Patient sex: F
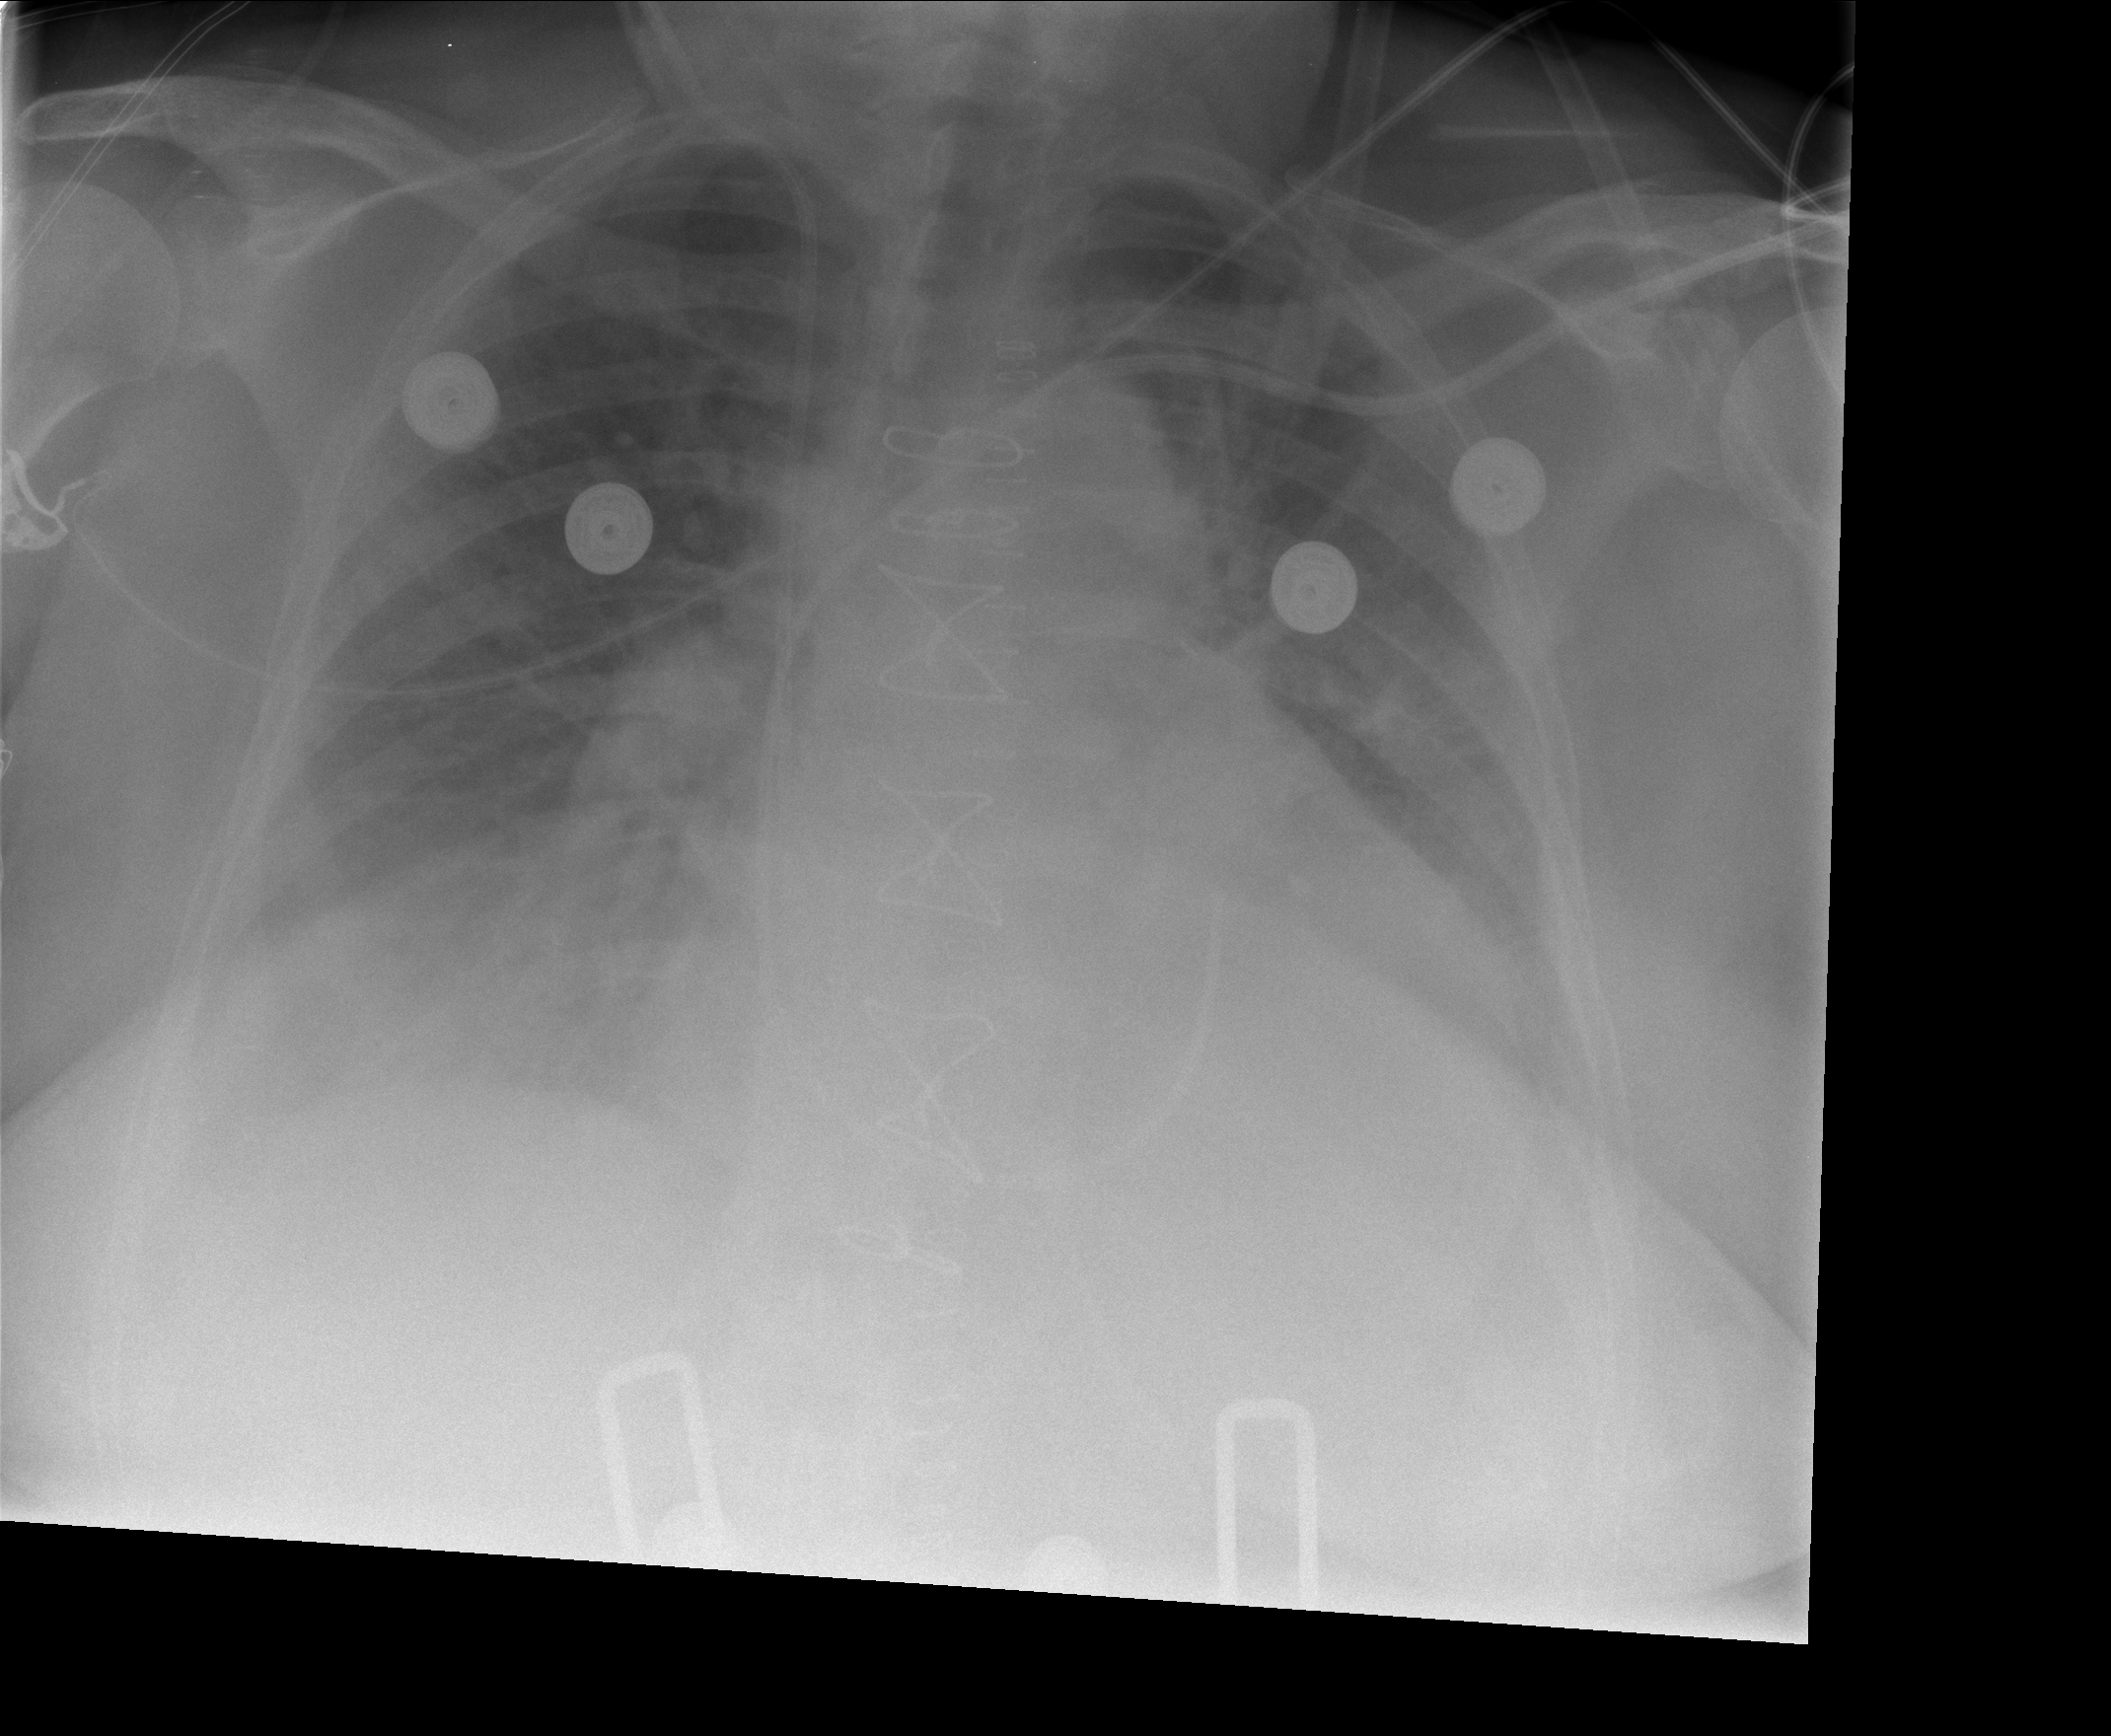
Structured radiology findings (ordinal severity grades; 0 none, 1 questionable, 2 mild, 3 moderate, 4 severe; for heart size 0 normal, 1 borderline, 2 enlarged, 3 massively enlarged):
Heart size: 2
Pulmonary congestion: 2
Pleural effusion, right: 2
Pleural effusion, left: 2
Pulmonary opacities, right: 2
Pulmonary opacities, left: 2
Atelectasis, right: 2
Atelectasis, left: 2